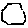
Label: hexagon